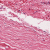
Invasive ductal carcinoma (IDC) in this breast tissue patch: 0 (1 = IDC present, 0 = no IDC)